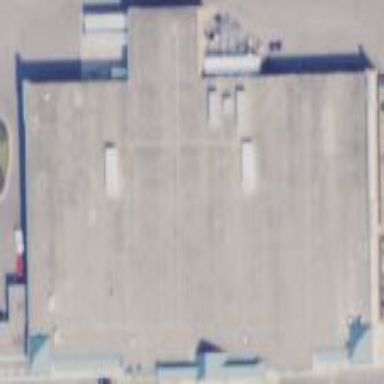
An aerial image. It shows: Supermarket located in building.